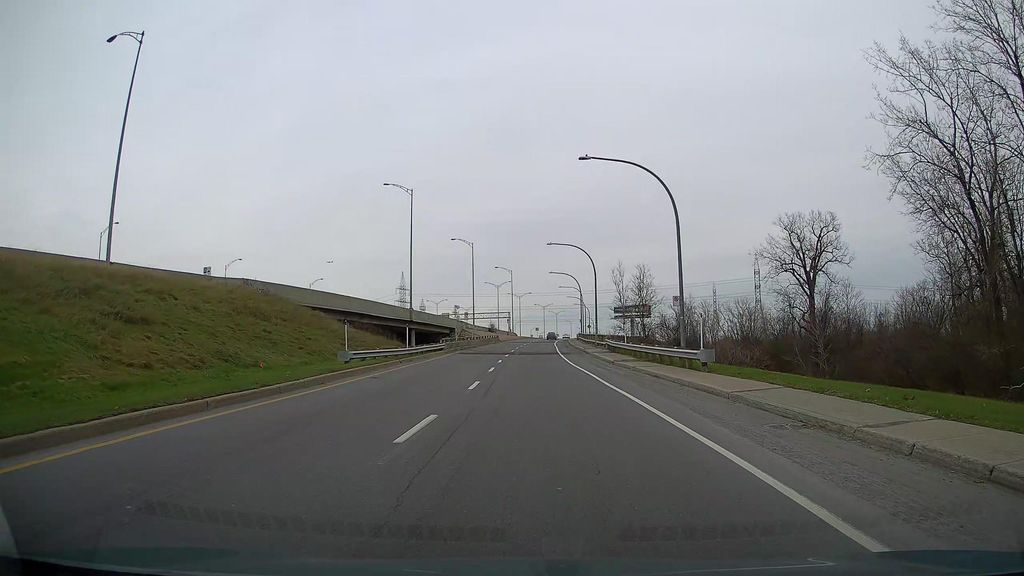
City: montreal